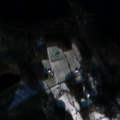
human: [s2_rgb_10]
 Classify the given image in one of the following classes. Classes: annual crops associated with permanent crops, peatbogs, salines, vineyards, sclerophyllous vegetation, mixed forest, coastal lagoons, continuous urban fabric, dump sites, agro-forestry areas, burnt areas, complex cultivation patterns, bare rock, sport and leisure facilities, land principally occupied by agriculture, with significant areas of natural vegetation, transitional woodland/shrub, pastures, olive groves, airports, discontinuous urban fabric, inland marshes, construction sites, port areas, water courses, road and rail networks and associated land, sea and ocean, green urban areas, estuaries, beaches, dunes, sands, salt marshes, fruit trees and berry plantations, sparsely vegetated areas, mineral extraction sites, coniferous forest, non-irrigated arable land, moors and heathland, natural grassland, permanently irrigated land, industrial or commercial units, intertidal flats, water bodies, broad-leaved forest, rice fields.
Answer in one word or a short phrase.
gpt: land principally occupied by agriculture, with significant areas of natural vegetation, coniferous forest, mixed forest, water bodies